Question: I want to give out a for every line in my database.
It seems that it is working but only returns the first column.

'''
$columns = "Ticket, Last_Modified_Date, Requester";
'''
Heres my code:
'''
function getTicket($columns){
echo($columns);
global $db_host, $db_name, $db_user, $db_pass;
$db = new PDO("mysql:host=$db_host;dbname=$db_name;charset=utf8", "$db_user", "$db_pass");
$result = $db->prepare("SELECT $columns FROM tickets");
if ($result->execute()){
echo("<b>Successfully!</b><br><br>");
$rows = $result->fetchAll(PDO::FETCH_ASSOC);
$col_names = explode(',', $columns);
foreach($rows as $row){
echo("<tr>");
foreach($col_names as $col_name){
if (!isset($row[$col_name])){
continue;
}
echo("<td>".$row[$col_name]."</td>");
}
echo("</tr>");
}
}
else{
echo("<b>FAILED!</b><br><br>");
}
$db = null;
}
'''
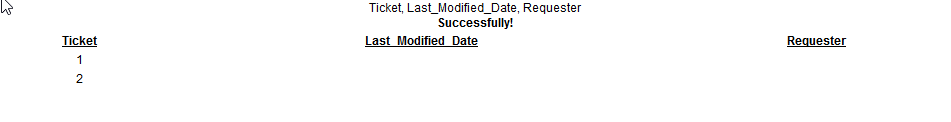
Answer: There are a couple of issues here, first you should use '->fetchall()' which will return ALL the result rows in one hit into an array.
Second you are overwriting your $result statement handle with the row being returned by '->fetch'
'''
function getTicket($columns){
global $db_host, $db_name, $db_user, $db_pass;
$db = new PDO("mysql:host=$db_host;dbname=$db_name;charset=utf8", "$db_user", "$db_pass");
$result = $db->prepare("SELECT $columns FROM tickets");
if ($result->execute()){
echo("<b>Successfully!</b><br><br>");
// CHANGES HERE
$rows = $result->fetchall(PDO::FETCH_ASSOC);
$col_names = explode(',', $columns); //make array of csv
foreach($rows as $row){
foreach( $col_names as $col_name ) {
echo '<td>' . $row[$col_name] . '</td>';
}
}
}else{
echo("<b>FAILED!</b><br><br>");
}
$db = null;
}
'''